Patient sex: F
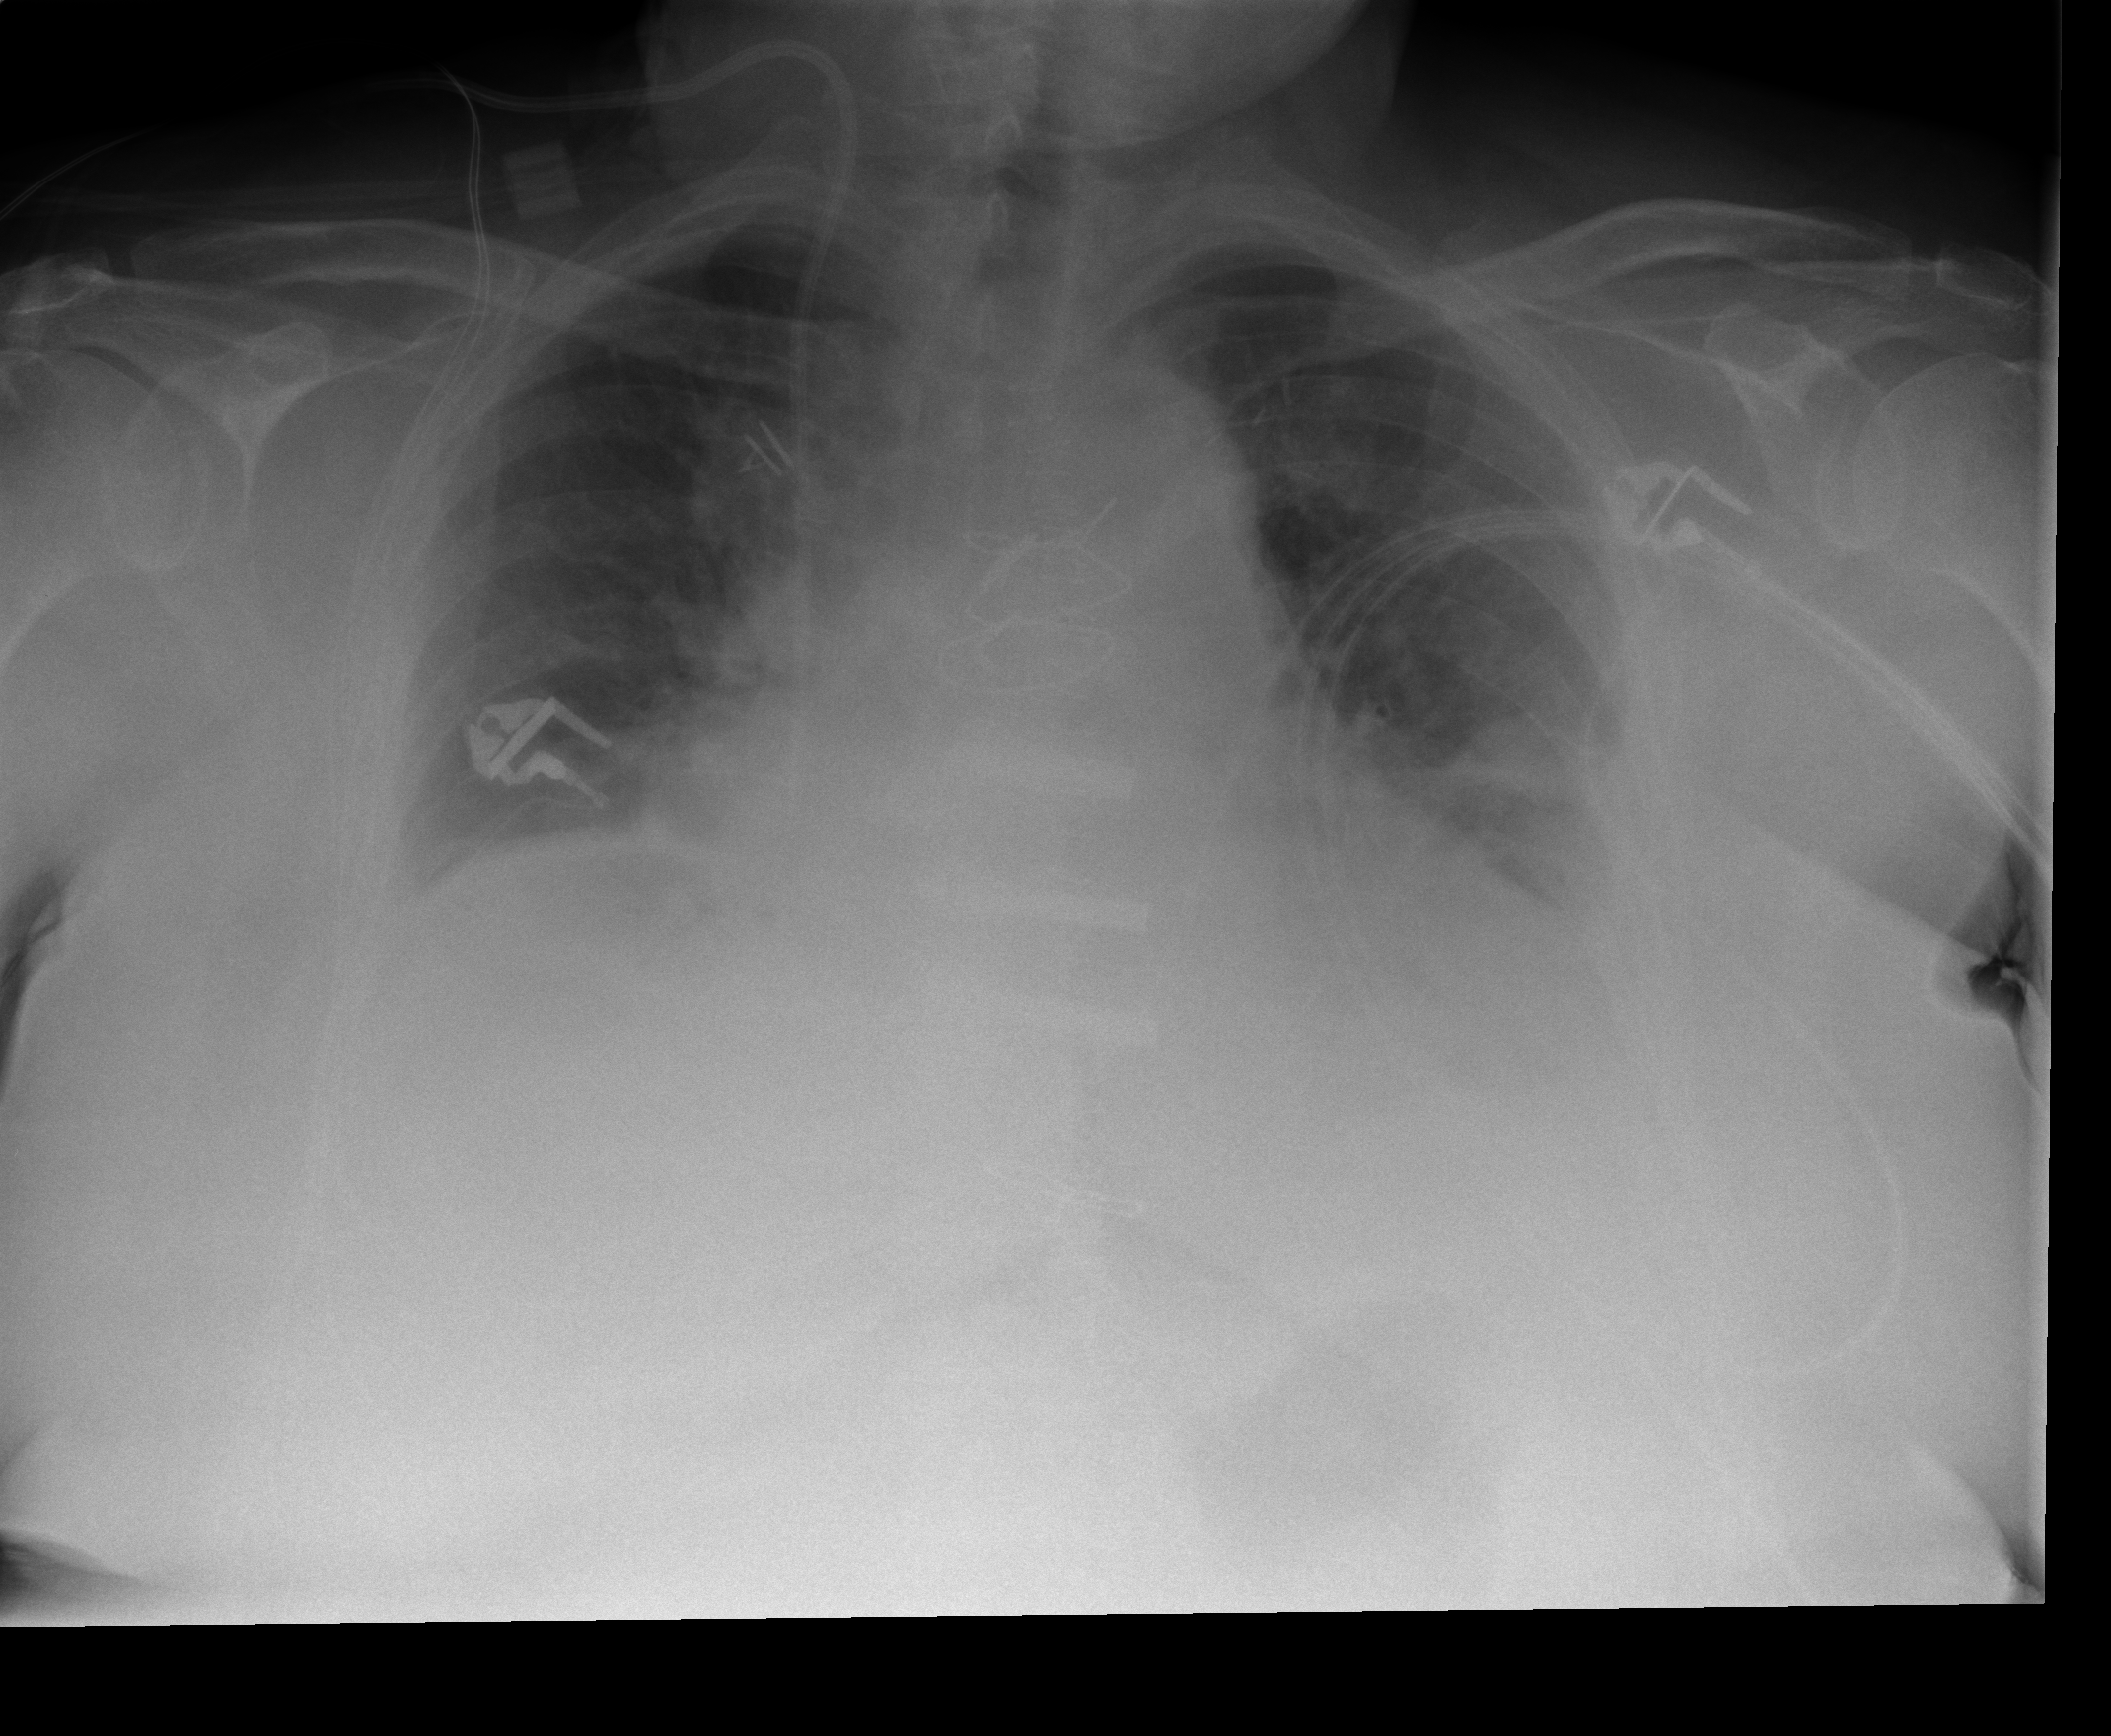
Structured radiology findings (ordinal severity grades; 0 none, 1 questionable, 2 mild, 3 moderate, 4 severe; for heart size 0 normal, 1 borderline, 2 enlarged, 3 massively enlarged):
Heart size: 2
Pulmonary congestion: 1
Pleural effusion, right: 0
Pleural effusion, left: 1
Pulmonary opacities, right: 0
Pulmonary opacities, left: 0
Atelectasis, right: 1
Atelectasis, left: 1